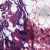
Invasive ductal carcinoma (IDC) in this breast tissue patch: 0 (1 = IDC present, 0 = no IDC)